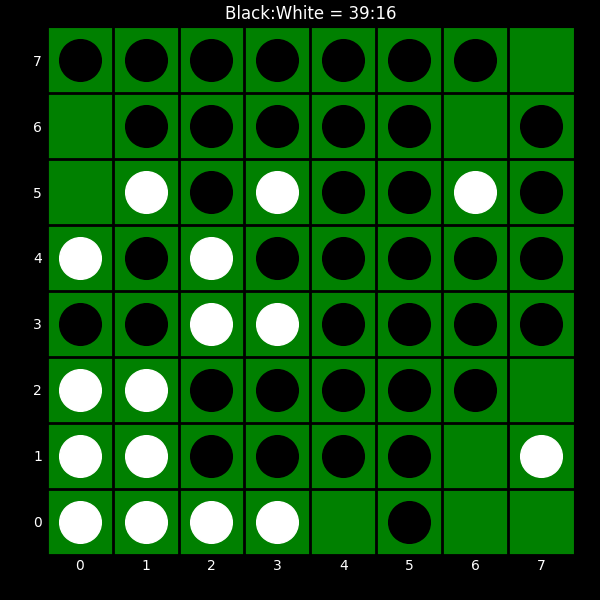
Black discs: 39
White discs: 16